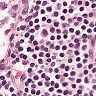
Metastatic tissue present: no